Platform: macOS
Application: Chrome
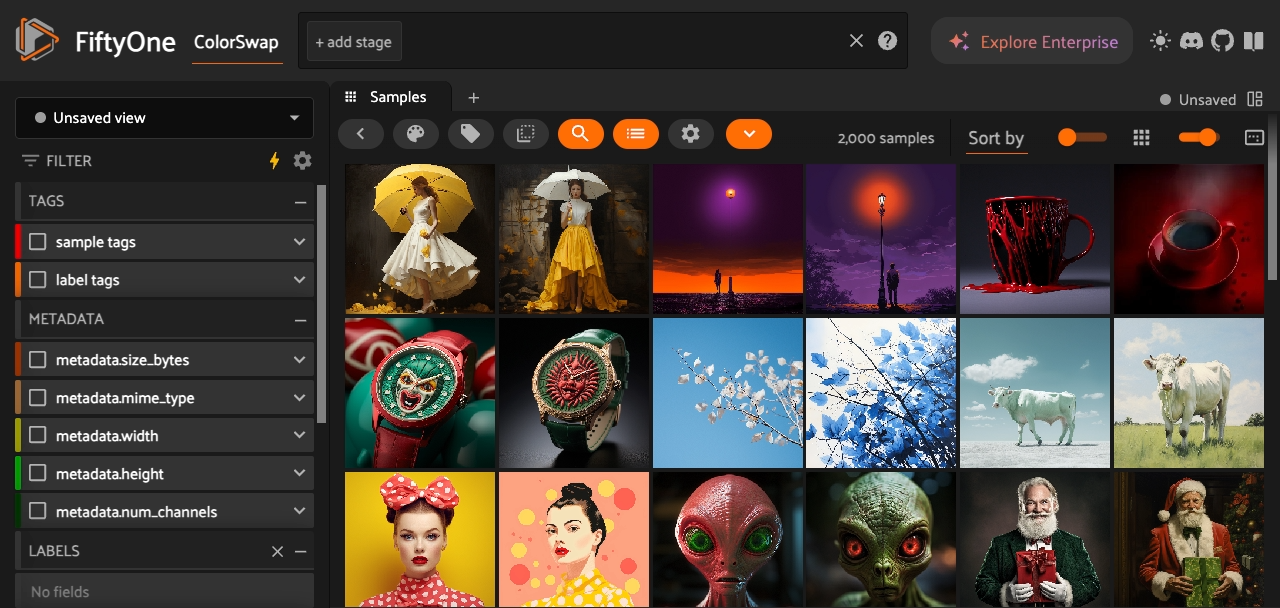
task_description: Open the operators browser menu
action_type: click
element_info: Icon
steps_since_start: 1